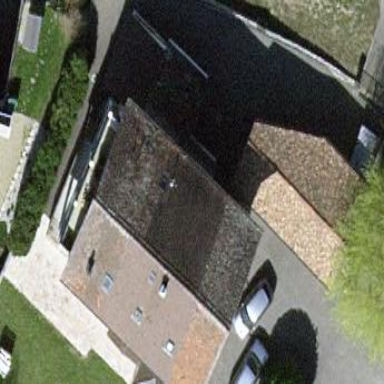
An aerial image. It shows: Simple and straightforward house.